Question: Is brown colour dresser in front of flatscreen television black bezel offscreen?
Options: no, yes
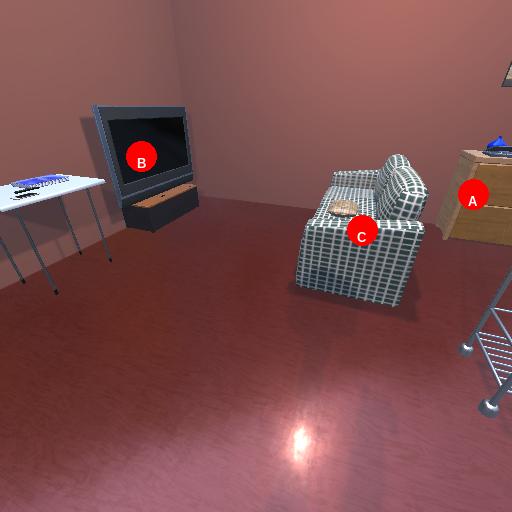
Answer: no